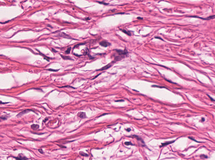
Tumor epithelial tissue: no
Tumor-associated stroma tissue: yes
Normal tissue: no